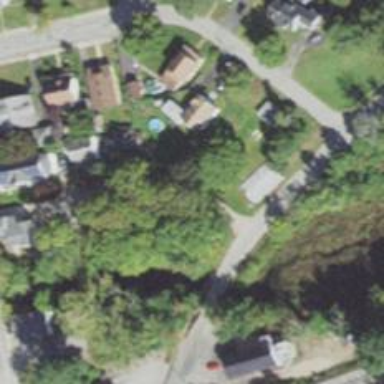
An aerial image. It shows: Residential driveway used as service road.